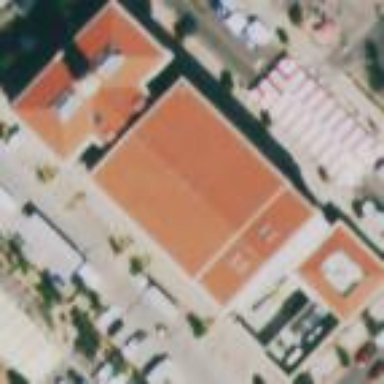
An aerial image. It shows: Theatre building.